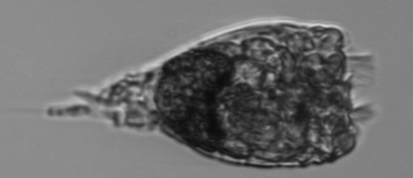
Label: zooplankton